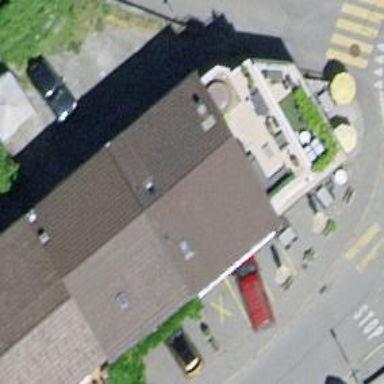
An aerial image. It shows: Cafe.